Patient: sex M, age 63
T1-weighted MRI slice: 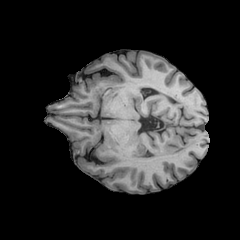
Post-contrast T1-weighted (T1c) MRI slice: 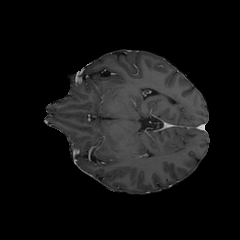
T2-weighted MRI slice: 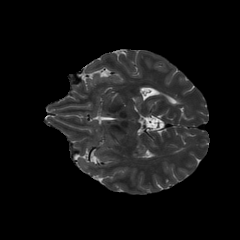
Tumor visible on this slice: no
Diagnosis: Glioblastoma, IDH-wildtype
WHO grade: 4